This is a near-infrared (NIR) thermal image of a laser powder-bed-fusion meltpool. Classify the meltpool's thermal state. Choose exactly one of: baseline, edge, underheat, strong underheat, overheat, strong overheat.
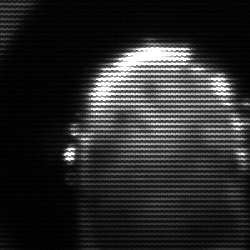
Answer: baseline